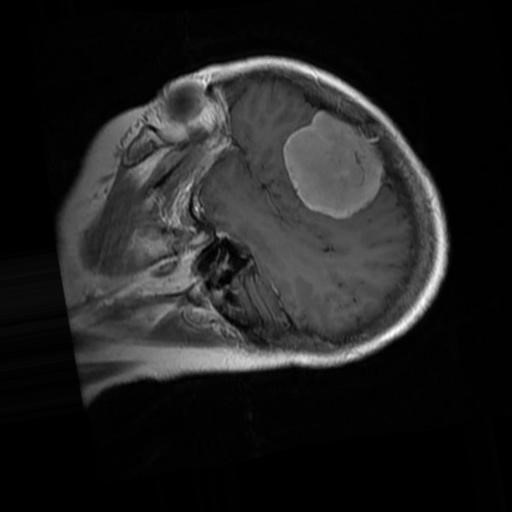
Label: brain_menin